Aerial crown-view tile of a tropical tree (Barro Colorado Island, Panama), acquired 20250915:
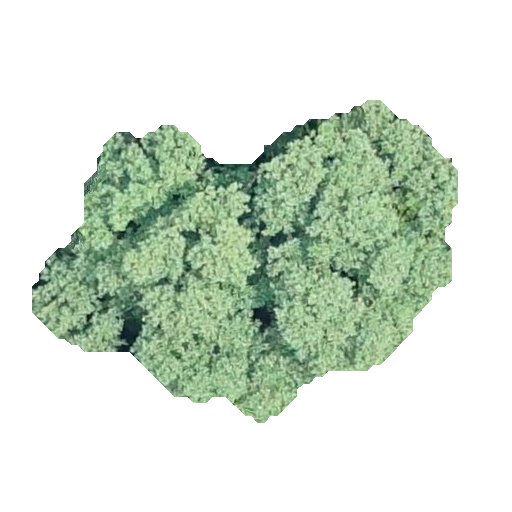
Species: Hieronyma alchorneoides
GBIF accepted scientific name: Hieronyma alchorneoides
Crown area: 129.735 m²